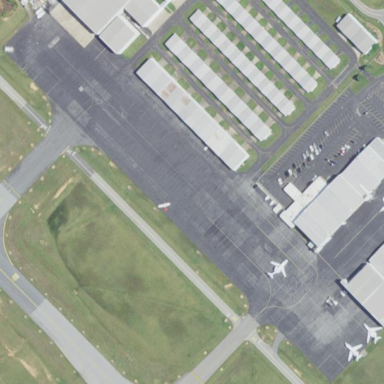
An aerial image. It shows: Apron at the airport.